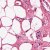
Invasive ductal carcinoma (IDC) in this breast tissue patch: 0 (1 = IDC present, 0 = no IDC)